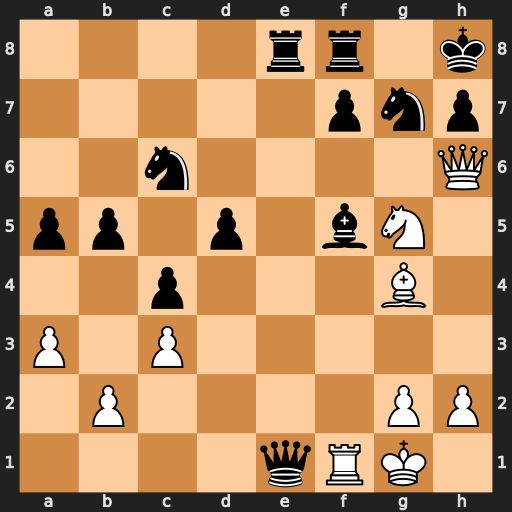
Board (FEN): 4rr1k/5pnp/2n4Q/pp1p1bN1/2p3B1/P1P5/1P4PP/4qRK1
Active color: w
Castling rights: -
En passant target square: -
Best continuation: Bxf5 Qh4 Qxh4